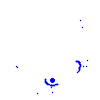
Particle: electron